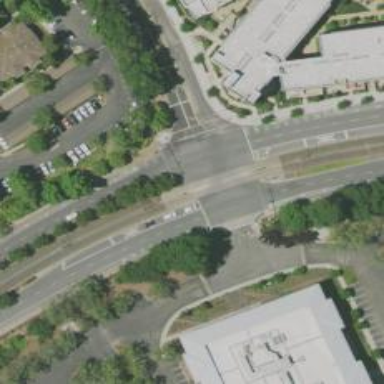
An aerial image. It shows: Solid stop line on the road.